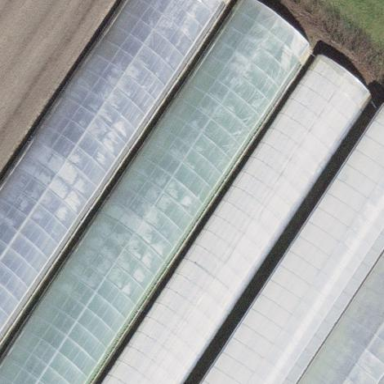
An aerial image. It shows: Greenhouse.